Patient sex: M
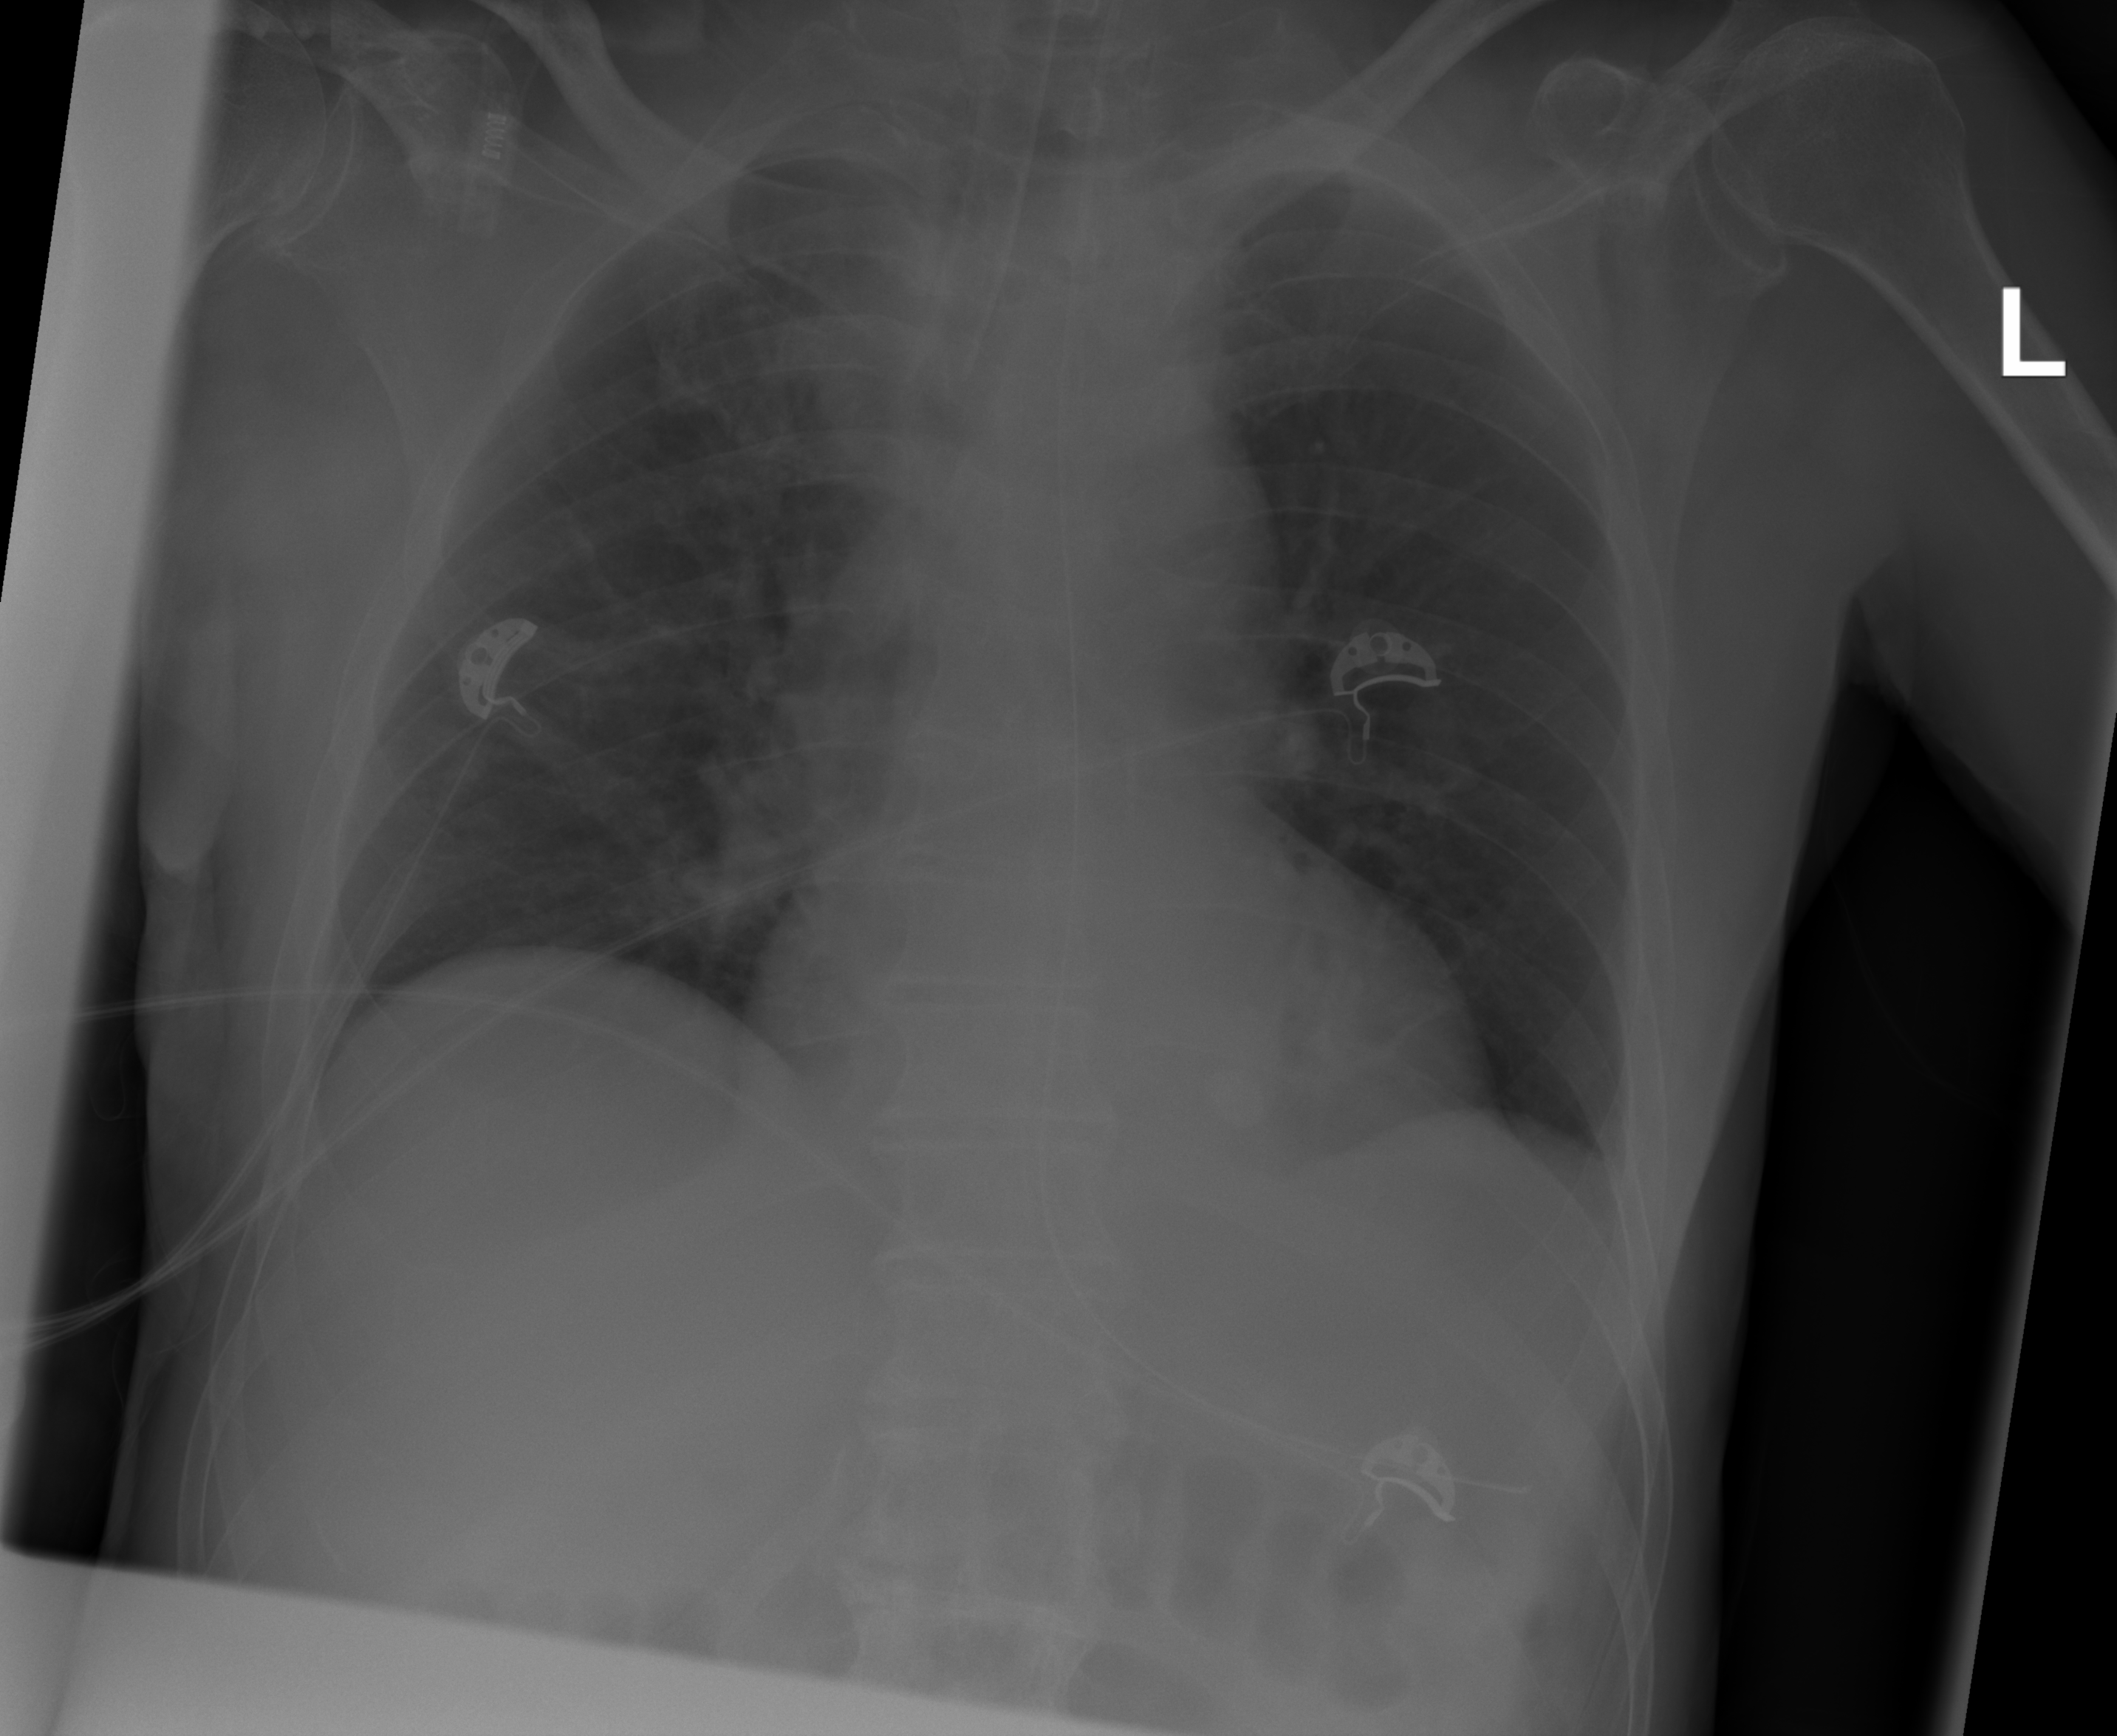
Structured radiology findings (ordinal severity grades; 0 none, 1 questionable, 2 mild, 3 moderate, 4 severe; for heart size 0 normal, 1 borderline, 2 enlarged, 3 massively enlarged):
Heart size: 1
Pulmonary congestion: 2
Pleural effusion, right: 0
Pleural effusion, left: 0
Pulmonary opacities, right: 0
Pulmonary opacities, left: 0
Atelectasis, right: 0
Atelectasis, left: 0